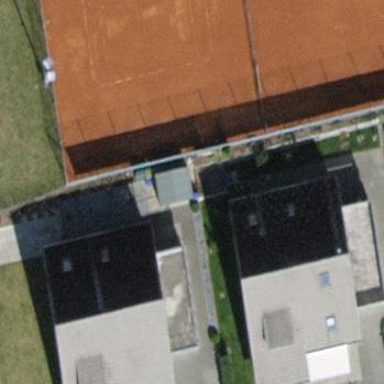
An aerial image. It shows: Detached building with gabled tile roof.